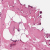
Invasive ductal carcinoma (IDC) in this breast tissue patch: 0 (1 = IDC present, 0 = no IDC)